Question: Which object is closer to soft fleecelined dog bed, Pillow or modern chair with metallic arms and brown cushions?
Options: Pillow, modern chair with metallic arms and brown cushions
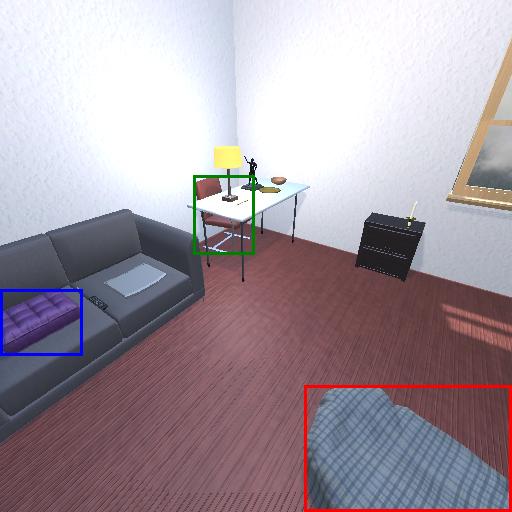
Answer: Pillow